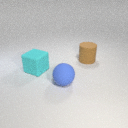
large brown rubber cylinder behind large blue rubber sphere